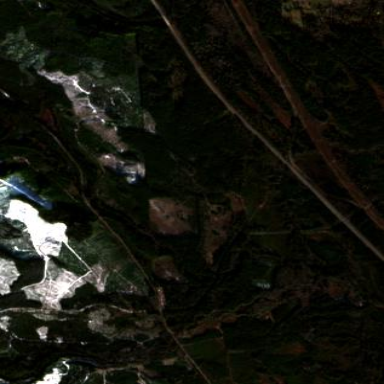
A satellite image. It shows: Forest area.